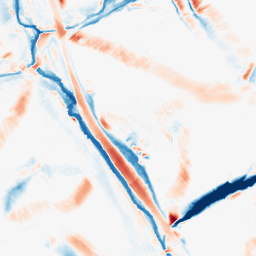
Category: morphological
Decomposition family: morphological_diamond
Decomposition parameters: operation: average
radius: 15
Upsampling method: linear_exact
Upsampling parameters: scale: 4
Upsampling scale: 4